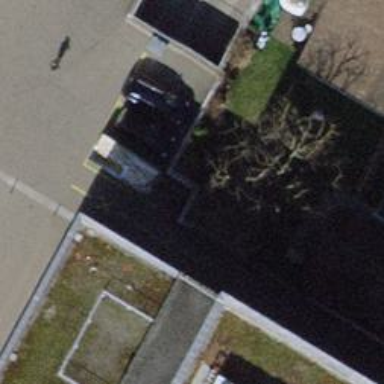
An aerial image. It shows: Retaining wall made of concrete.